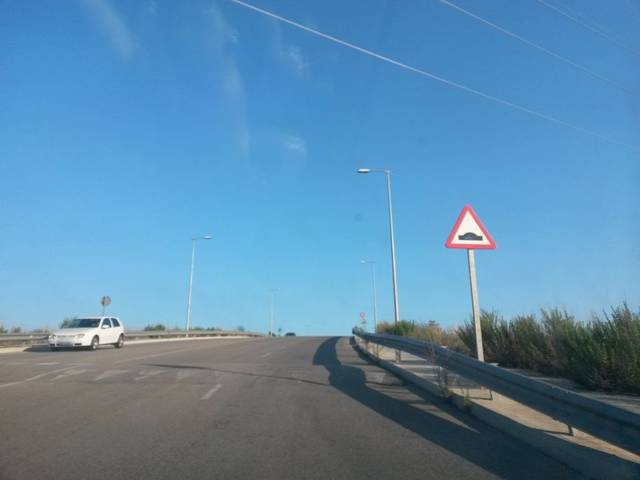
Region: Spain
Coordinates: 41.945, 2.799